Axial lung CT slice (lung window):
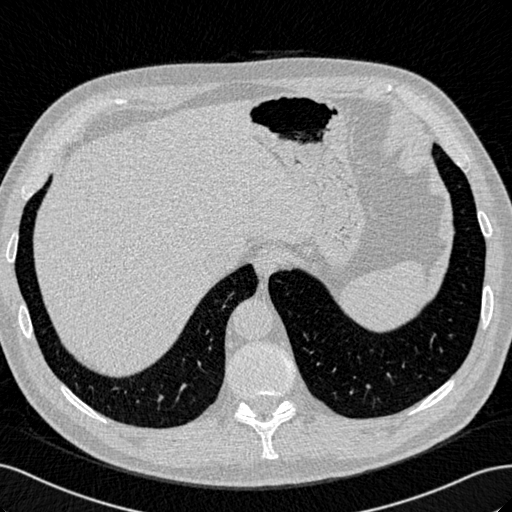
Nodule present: no